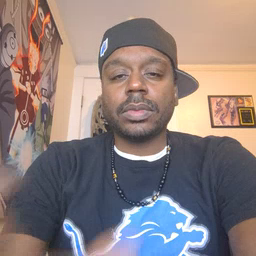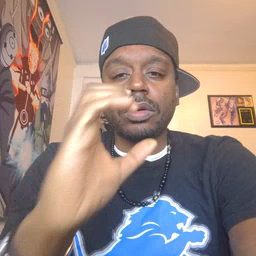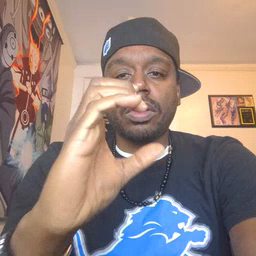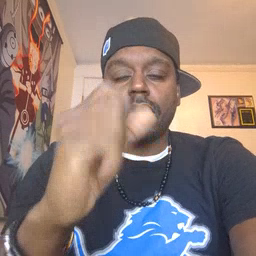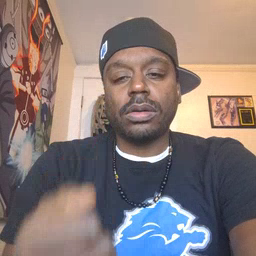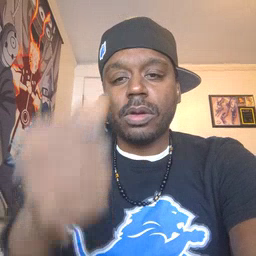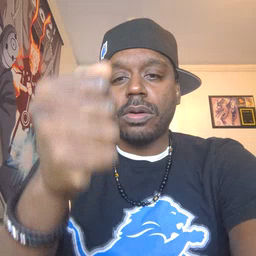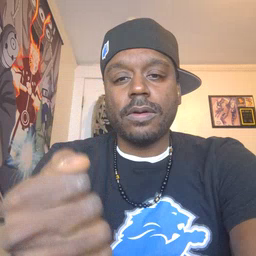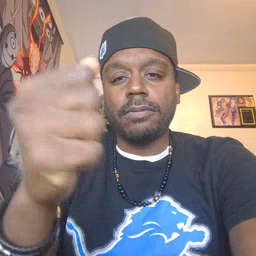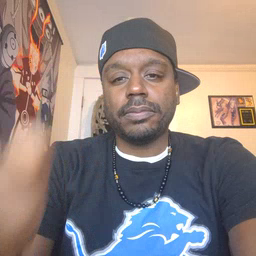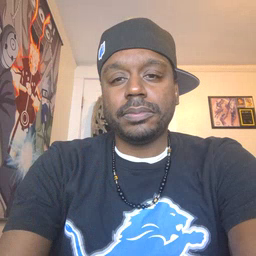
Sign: car